Question: Currently my dependencies look like:
'''
dependencies {
compile fileTree(dir: 'libs', include: ['*.jar'])
compile files('libs/volley_1_0_8.jar')
compile 'com.android.support:support-v4:21.0.2'
compile 'com.android.support:support-v7:21.0.2'
compile files('libs/volley.jar')
compile files('libs/picasso-2.4.0.jar')
}
'''
Which gives me the following error:
'''
Error:Failed to find: com.android.support:support-v4:21.0.2
Install Repository and sync project
Open File
Open in Project Structure dialog
'''
It looks like I have everything needed inside the SDK:

Clicking on "Install Repository and sync project" prompts me to install the support repo rev 9 (which I already have, according to the SDK manager?)
While installing I always get the error
'''
Failed to rename directory C:\Program Files (x86)\Androidndroid-studio\sdk\extrasndroid\m2repository to C:\Program Files (x86)\Androidndroid-studio\sdk emp\ExtraPackage.old01.
'''
It seems the directory is in use by Android Studio itself.
how can I install the v7 support?
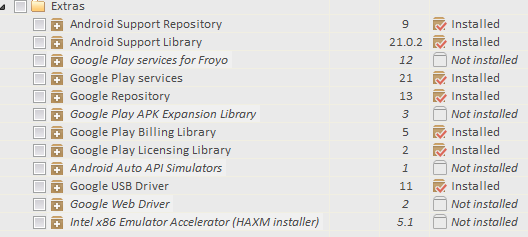
Answer: The current version of the support-v4 is '21.0.0'. There is no such library as 'support-v7' - if you mean 'appcompat-v7', then that is also '21.0.0' as per <URL>, which is a handy reference for the latest versions of various libraries.
The reason the SDK Manager has the version at 21.0.2 is because other parts of the support library (specifically, the <URL> was changed since the initial release of version 21.0.0, but that did not change the support-v4 or other parts.